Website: apple
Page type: cart
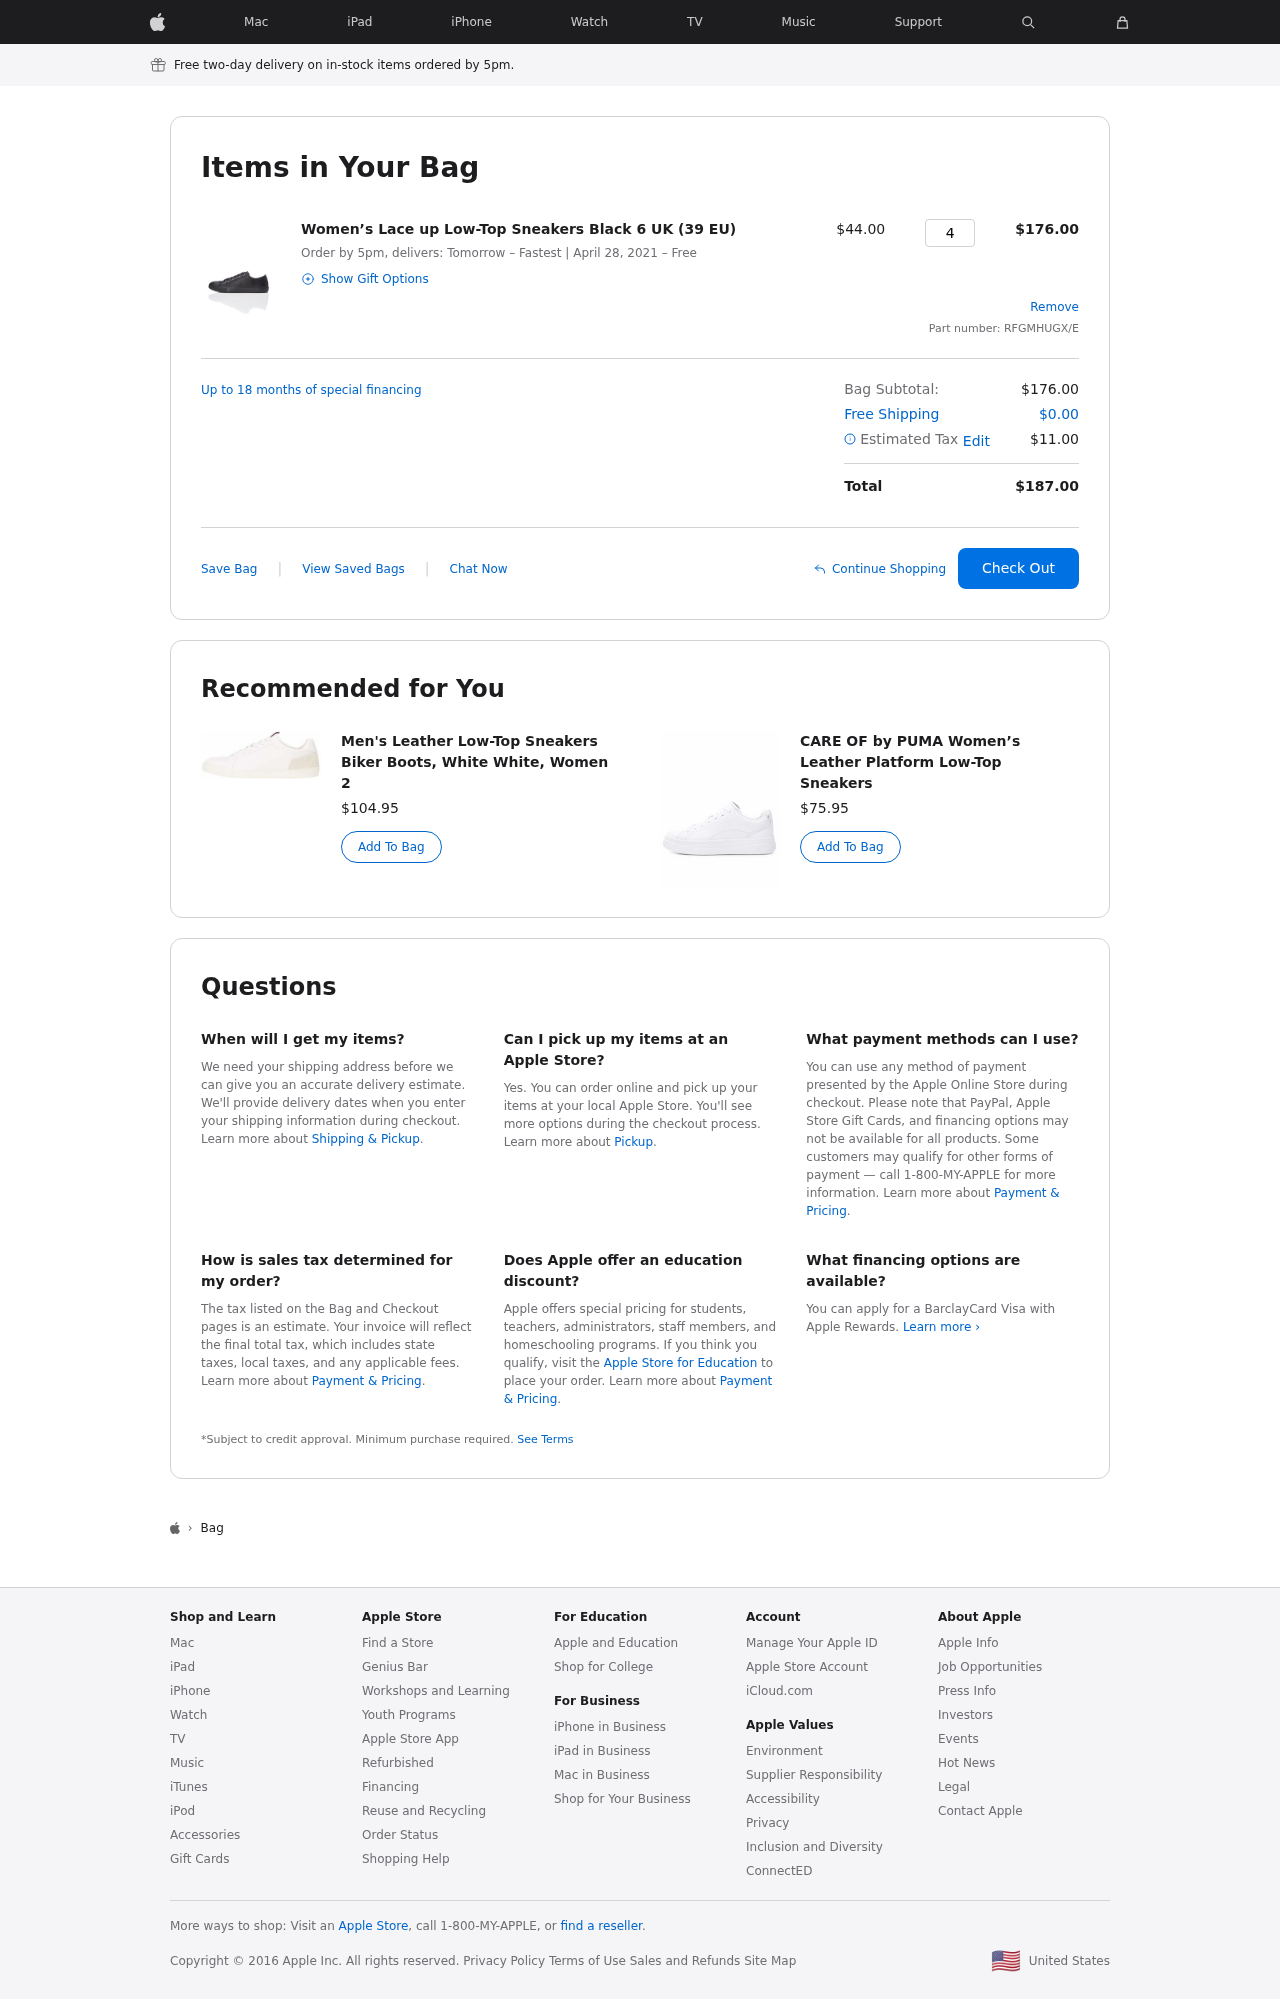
Product elements: key: PRODUCT1_NAME
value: Women’s Lace up Low-Top Sneakers  Black 6 UK (39 EU)
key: PRODUCT1_PRICE
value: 44
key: PRODUCT1_QUANTITY
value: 4
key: PRODUCT2_NAME
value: Men's Leather Low-Top Sneakers Biker Boots, White White, Women 2
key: PRODUCT2_PRICE
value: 104.95
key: PRODUCT3_NAME
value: CARE OF by PUMA Women’s Leather Platform Low-Top Sneakers
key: PRODUCT3_PRICE
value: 75.95
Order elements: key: ORDER_DELIVERY_DATE
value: April 28, 2021
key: ORDER_SUBTOTAL
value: $176.00
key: ORDER_ID
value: RFGMHUGX/E
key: ORDER_SHIPPING_COST
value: $0.00
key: ORDER_TAX
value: $11.00
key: ORDER_TOTAL
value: $187.00